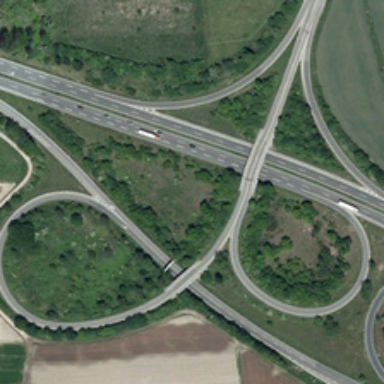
Many green meadows and trees are near a viaduct .